Question: Is it somehow possible to make a chart with information about market depth in Java using JFreeChart?
Something like this:

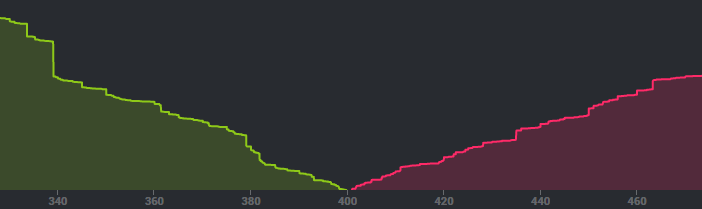
Answer: We can use . Here is complete code:
'''
import java.awt.GridLayout;
import java.awt.LayoutManager;
import javax.swing.JFrame;
import org.jfree.chart.*;
import org.jfree.chart.labels.StandardXYToolTipGenerator;
import org.jfree.chart.plot.PlotOrientation;
import org.jfree.chart.plot.XYPlot;
import org.jfree.chart.renderer.xy.XYStepAreaRenderer;
import org.jfree.data.xy.*;
public class ChartMarketDepth extends JFrame {
public ChartMarketDepth(LayoutManager layout) {
super("market depth chart");
setDefaultCloseOperation(JFrame.EXIT_ON_CLOSE);
add(createChart());
setSize(600, 200);
setLocationRelativeTo(null);
pack();
setVisible(true);
}
private static ChartPanel createChart() {
// dataset & series
XYSeriesCollection xYSeriesCollection = new XYSeriesCollection();
XYSeries xyseries = new XYSeries("bid");
xyseries.add(95D, 4D);
xyseries.add(96D, 3D);
xyseries.add(97D, 2D);
xyseries.add(98D, 1D);
XYSeries xyseries1 = new XYSeries("ask");
xyseries1.add(100D, 1D);
xyseries1.add(101D, 2D);
xyseries1.add(102D, 3D);
xyseries1.add(103D, 4D);
xyseries1.add(104D, 5D);
xYSeriesCollection.addSeries(xyseries);
xYSeriesCollection.addSeries(xyseries1);
// chart
JFreeChart jfreechart = ChartFactory.createXYLineChart("", "Price", "Amount", xYSeriesCollection, PlotOrientation.VERTICAL, false, false, false);
XYPlot xyplot = (XYPlot) jfreechart.getPlot();
XYStepAreaRenderer xysteparearenderer = new XYStepAreaRenderer(2);
xysteparearenderer.setBaseToolTipGenerator(new StandardXYToolTipGenerator());
xysteparearenderer.setDefaultEntityRadius(6);
xyplot.setRenderer(xysteparearenderer);
// chart panel
final ChartPanel chartPanel = new ChartPanel(jfreechart);
chartPanel.setMaximumDrawHeight(2000);
chartPanel.setMaximumDrawWidth(3000);
return chartPanel;
}
public static void main(String[] args) {
new ChartMarketDepth(new GridLayout(1, 1));
}
}
'''
And the result: